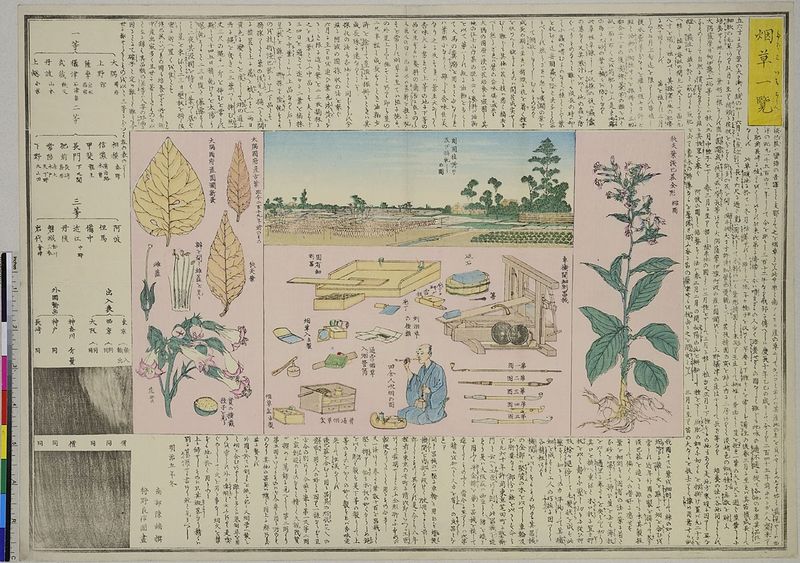
Titel: Tabak: Eine Übersicht
Künstler: Kan&#x14D; Yoshinobu
Standort: Hamburg
Institution: Museum für Kunst und Gewerbe Hamburg
Schlagwörter: pflanzen, holzschnitt, japanisch, druckgraphik, druckgrafik, asiatisch, chinesisch, zeit, farbholzschnitt, tabak, werkzeuge, herbarium, reproduktionen, tabakspfeife, druckerzeugnisse, kräuter, arbeitsgeräte, meiji